Field crop: maize
Growth stage: 2
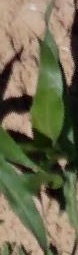
Species: maize